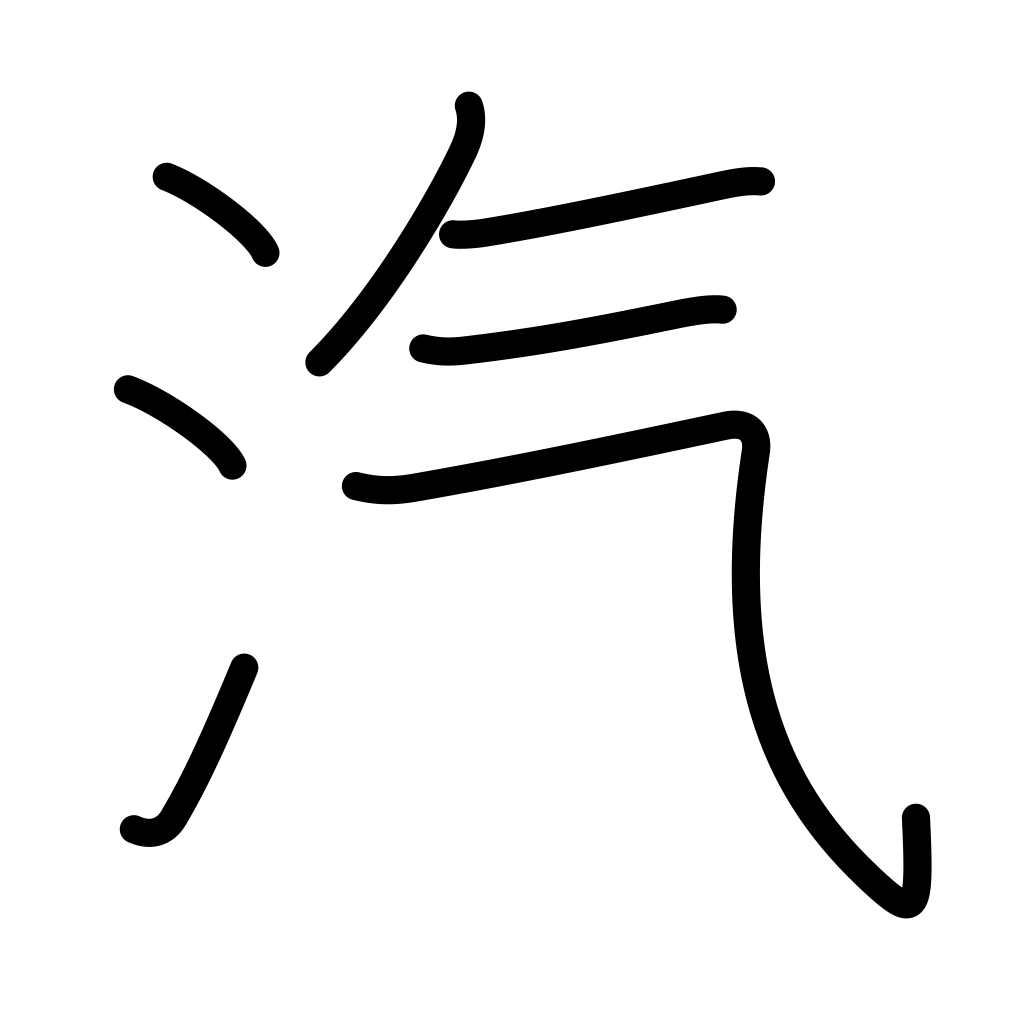
Meaning: vapor, steam